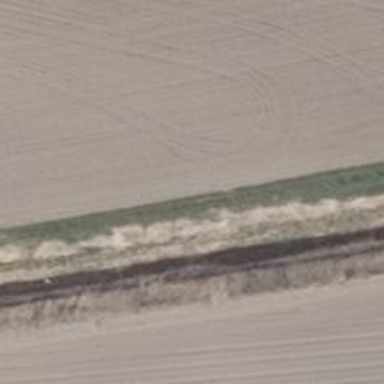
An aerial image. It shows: Path covered in grass.